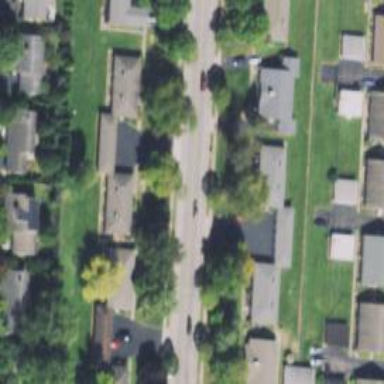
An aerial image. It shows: Residential driveway used as service road.